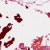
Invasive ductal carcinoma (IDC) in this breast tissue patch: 0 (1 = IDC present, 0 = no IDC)